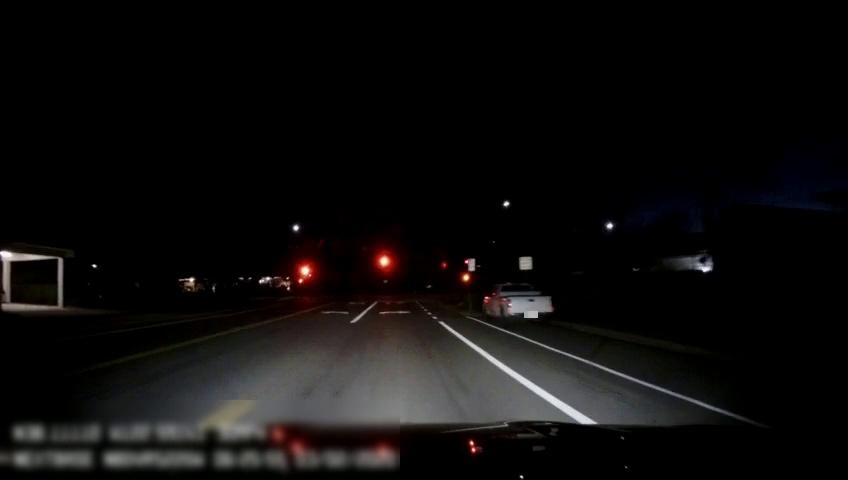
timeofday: Night
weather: Other
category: Drivable Space
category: Vehicles | Truck
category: Lanes | Current Lane
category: Lanes | Alternate Lane
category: Lanes | Current Lane
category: Lanes | Current Lane
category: Lanes | Alternate Lane
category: Lanes | Alternate Lane
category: Lanes | Alternate Lane
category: Traffic | Signs
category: Traffic | Signs